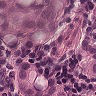
Metastatic tissue present: yes